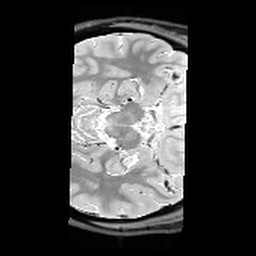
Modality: PDw
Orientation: axial
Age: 22
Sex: female
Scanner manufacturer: siemens
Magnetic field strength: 3 T
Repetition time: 6.49 s
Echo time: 0.016 s